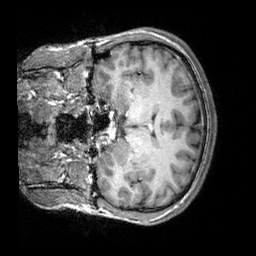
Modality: T1w
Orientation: coronal
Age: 31
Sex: male
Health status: healthy
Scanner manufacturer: siemens
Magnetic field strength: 3 T
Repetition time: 2.3 s
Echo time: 0.00303 s